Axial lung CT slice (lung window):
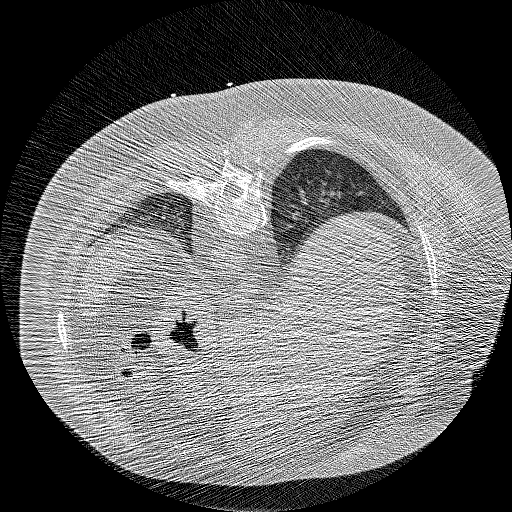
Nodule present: no